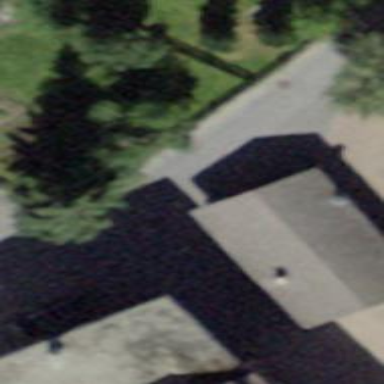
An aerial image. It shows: Group of garages.